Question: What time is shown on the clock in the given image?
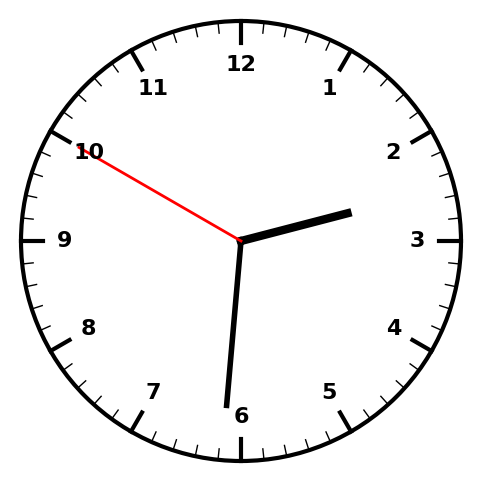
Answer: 02:30:50